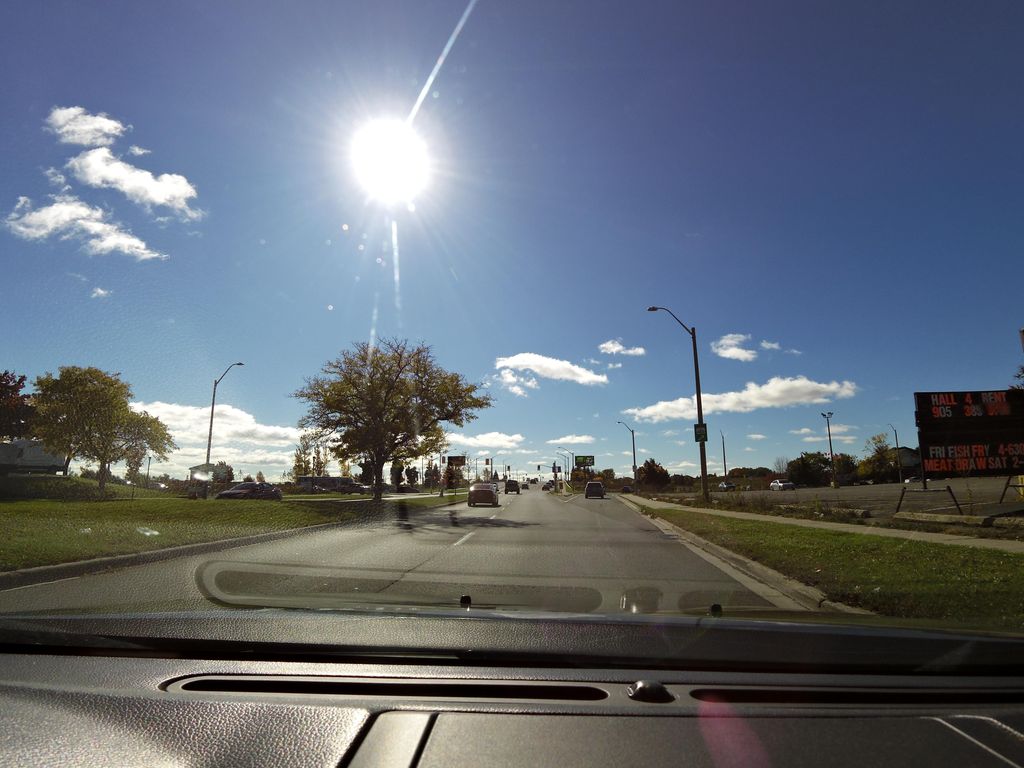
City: hamilton